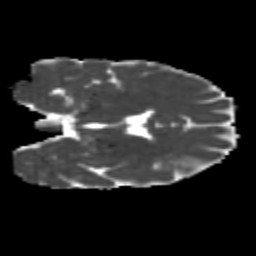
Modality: MD
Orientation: coronal
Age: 22
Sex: female
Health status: healthy
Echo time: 0.074 s